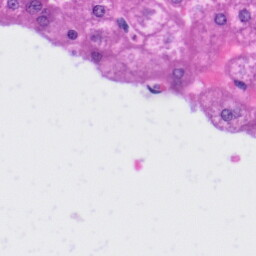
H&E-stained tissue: Liver